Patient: sex F, age 58
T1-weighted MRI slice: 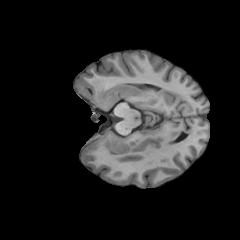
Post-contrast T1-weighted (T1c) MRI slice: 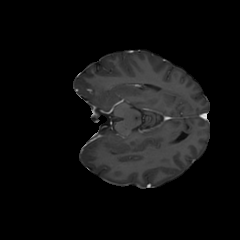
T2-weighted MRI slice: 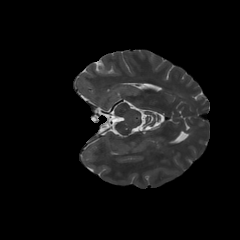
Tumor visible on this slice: no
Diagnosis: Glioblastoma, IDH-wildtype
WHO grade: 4